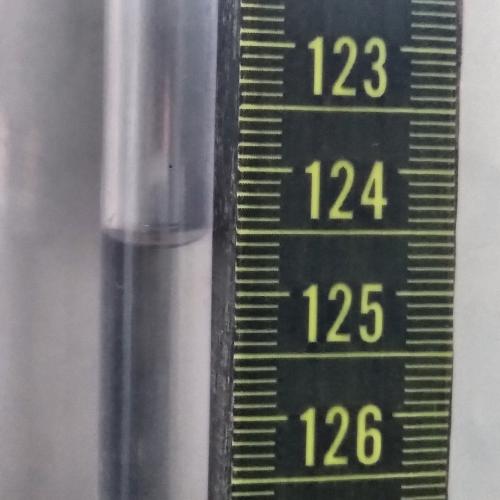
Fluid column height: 124.6 cm